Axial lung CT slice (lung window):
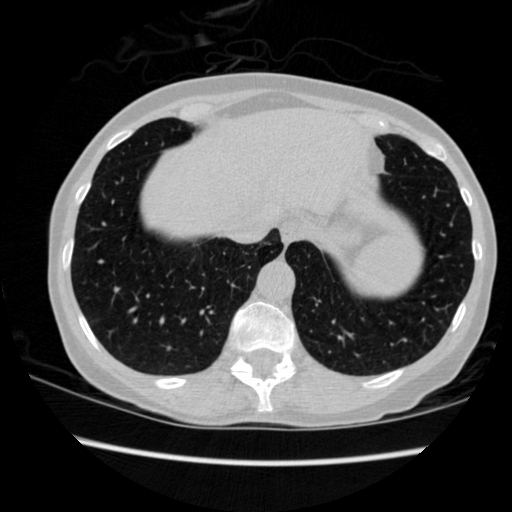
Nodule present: no